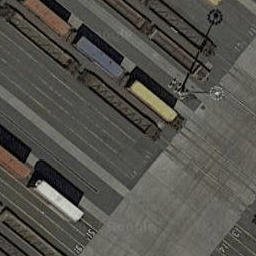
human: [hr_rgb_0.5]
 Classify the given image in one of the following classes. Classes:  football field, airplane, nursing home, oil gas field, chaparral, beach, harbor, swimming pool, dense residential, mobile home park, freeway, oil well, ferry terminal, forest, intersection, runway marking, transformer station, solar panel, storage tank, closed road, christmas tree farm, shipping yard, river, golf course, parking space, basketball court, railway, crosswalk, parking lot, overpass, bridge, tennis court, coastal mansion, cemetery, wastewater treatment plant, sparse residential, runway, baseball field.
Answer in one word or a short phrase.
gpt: shipping yard